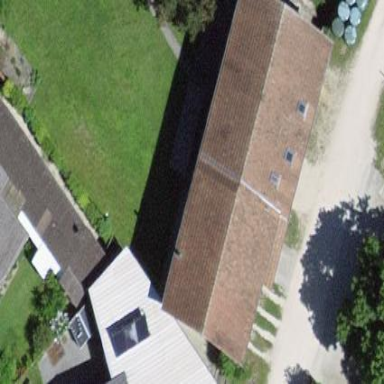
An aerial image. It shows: Farm auxiliary building.